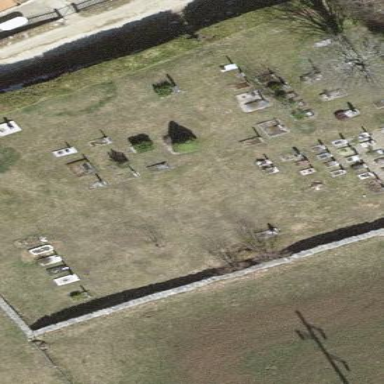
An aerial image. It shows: Dry stone wall enclosing cemetery.